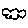
Label: cloud